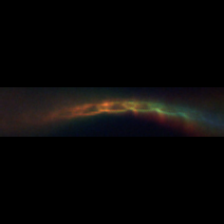
Taxon: Psuedo-nitzschia
Group: Diatoms